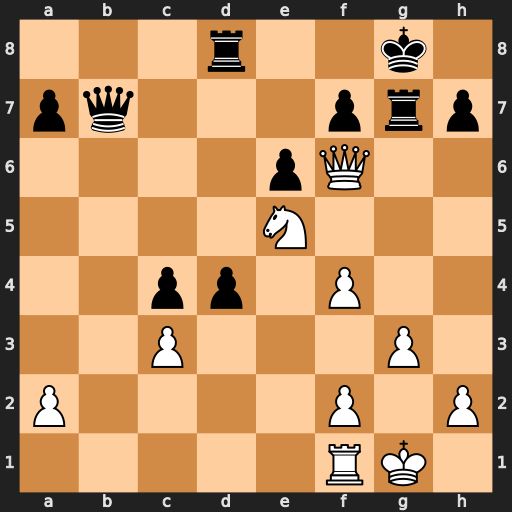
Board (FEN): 3r2k1/pq3prp/4pQ2/4N3/2pp1P2/2P3P1/P4P1P/5RK1
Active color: w
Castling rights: -
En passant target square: -
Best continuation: Qxd8#